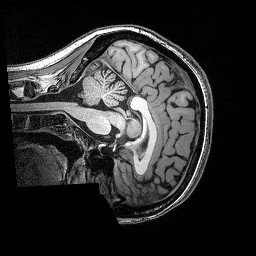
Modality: T1w
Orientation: sagittal
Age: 41
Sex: female
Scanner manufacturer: siemens
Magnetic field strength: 3 T
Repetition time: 2.53 s
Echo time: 0.0035 s